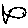
Label: fish